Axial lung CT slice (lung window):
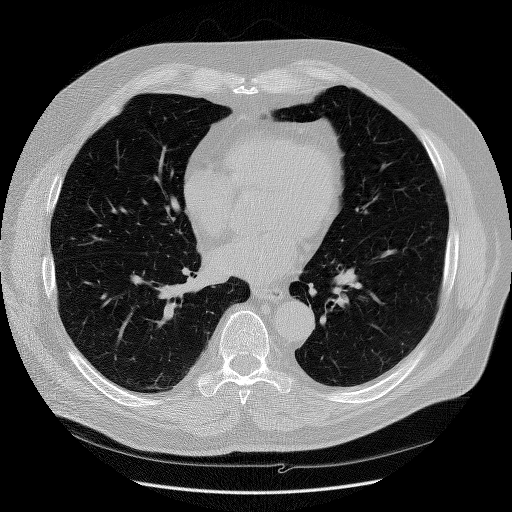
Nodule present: no